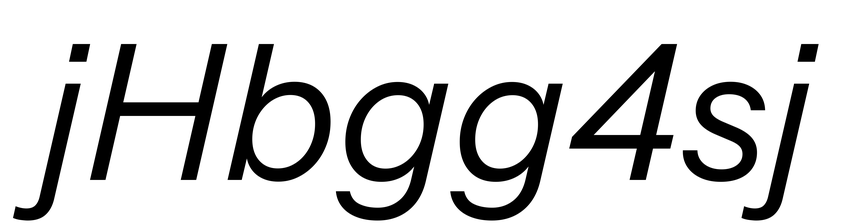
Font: InstrumentSans-Italic_Italic